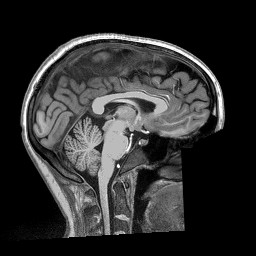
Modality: T1w
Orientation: sagittal